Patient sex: M
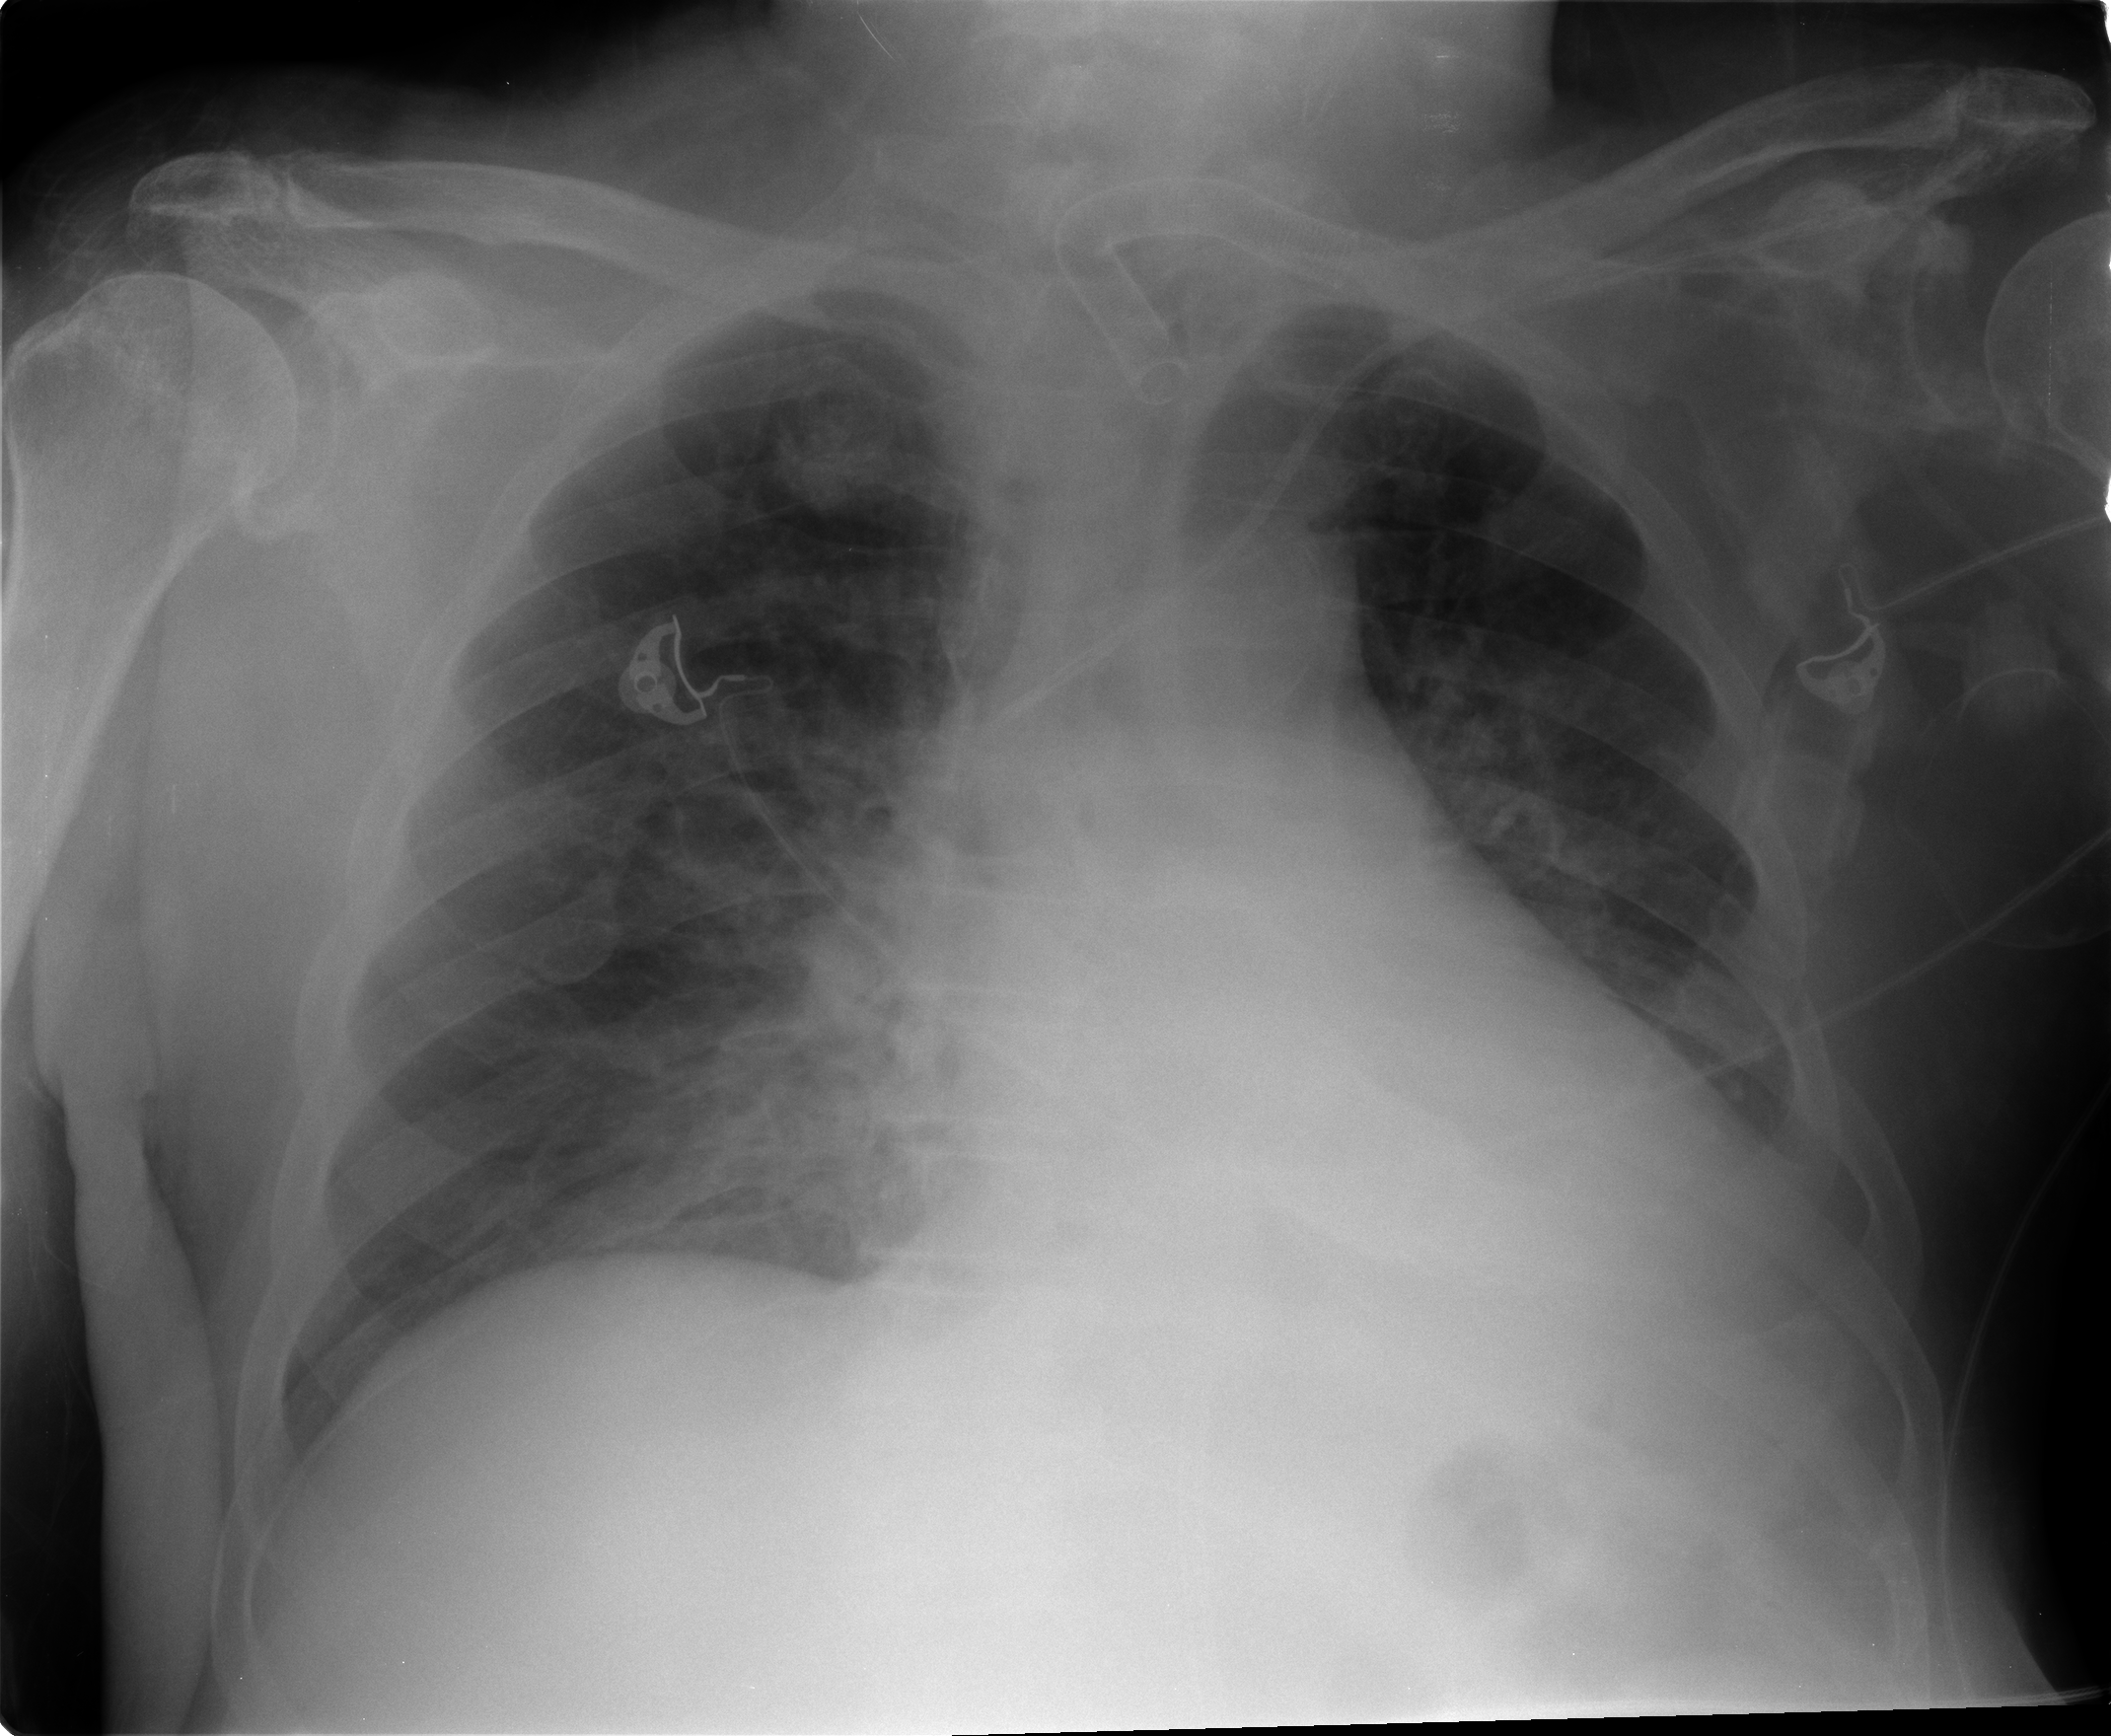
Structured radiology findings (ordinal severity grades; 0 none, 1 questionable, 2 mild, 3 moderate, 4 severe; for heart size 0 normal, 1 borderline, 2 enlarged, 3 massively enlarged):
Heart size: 2
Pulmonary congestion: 1
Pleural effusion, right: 0
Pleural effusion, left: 1
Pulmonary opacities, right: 0
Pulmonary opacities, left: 0
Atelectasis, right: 0
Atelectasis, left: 1